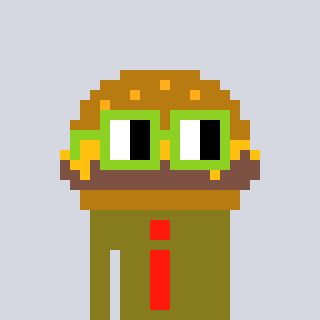
a pixel art character with square light green glasses, a burger-shaped head and a gunk-colored body on a cool background